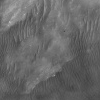
Atmospheric dust classification: not_dusty